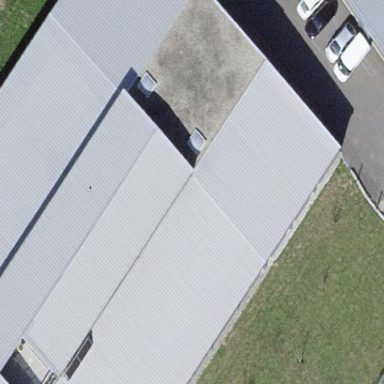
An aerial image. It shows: Industrial building.